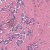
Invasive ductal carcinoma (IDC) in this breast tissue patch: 1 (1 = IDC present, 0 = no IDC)